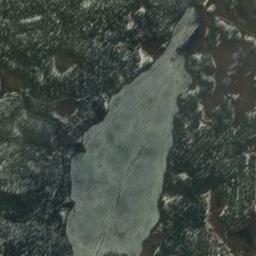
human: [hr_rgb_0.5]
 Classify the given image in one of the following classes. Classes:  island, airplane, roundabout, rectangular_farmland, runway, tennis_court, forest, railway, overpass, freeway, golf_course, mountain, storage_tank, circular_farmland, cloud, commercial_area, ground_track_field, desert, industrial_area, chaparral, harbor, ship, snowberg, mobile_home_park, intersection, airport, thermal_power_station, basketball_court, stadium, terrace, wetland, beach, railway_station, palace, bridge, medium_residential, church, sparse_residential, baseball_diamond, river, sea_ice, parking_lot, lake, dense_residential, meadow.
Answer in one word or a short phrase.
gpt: lake